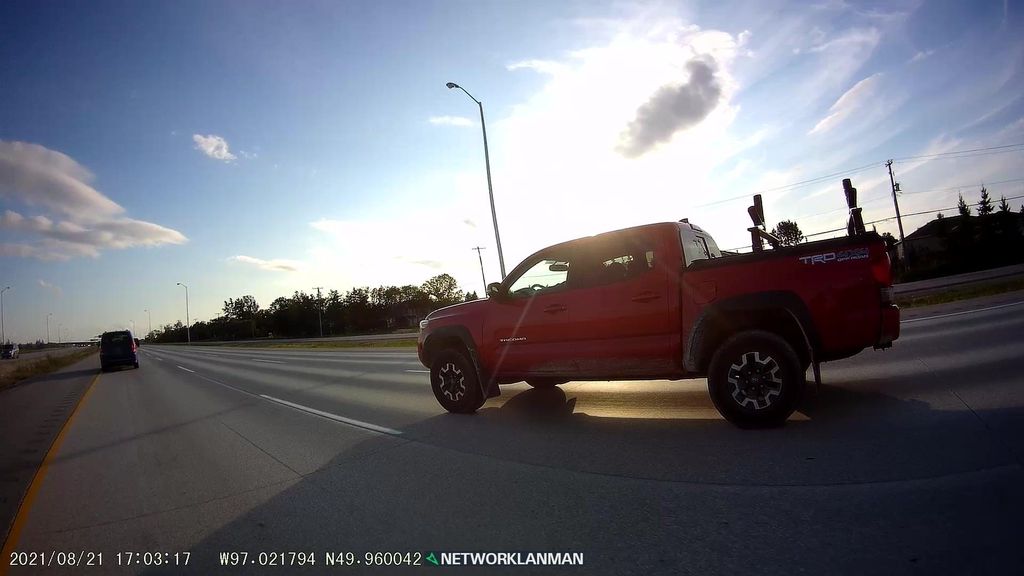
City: winnipeg